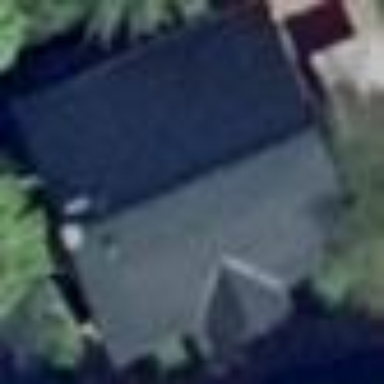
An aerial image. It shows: Black gabled roof house with the roof oriented along the structure.